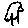
Label: tree